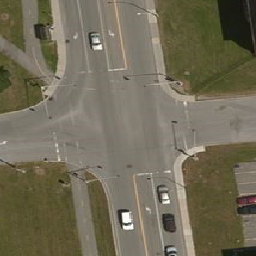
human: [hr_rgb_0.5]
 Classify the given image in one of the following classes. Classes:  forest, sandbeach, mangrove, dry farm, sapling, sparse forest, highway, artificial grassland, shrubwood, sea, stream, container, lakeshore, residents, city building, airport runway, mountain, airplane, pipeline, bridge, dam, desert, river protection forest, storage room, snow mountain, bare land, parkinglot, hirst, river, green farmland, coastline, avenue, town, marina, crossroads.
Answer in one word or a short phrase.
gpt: crossroads